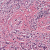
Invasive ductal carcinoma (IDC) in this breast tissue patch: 1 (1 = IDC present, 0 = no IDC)